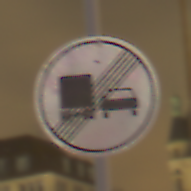
Verkehrszeichen: EndeUeberholverbotKraftfahrzeuge
Umgebung: Outdoor, Urban
Tageszeit: Night
Wetter: Overcast
Licht: Artificial
Jahreszeit: NotSpecified
Kontrast: MediumContrast